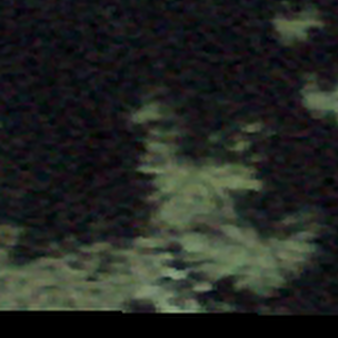
Label: other